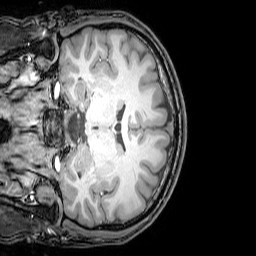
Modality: T1w
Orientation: coronal
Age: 23
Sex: male
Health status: healthy
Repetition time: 0.081 s
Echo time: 0.037 s